Field crop: maize
Growth stage: 2
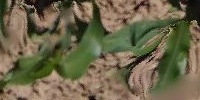
Species: maize